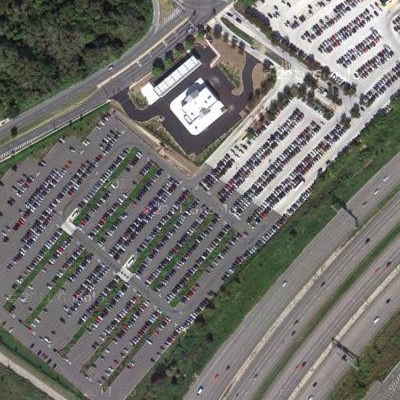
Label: gParking